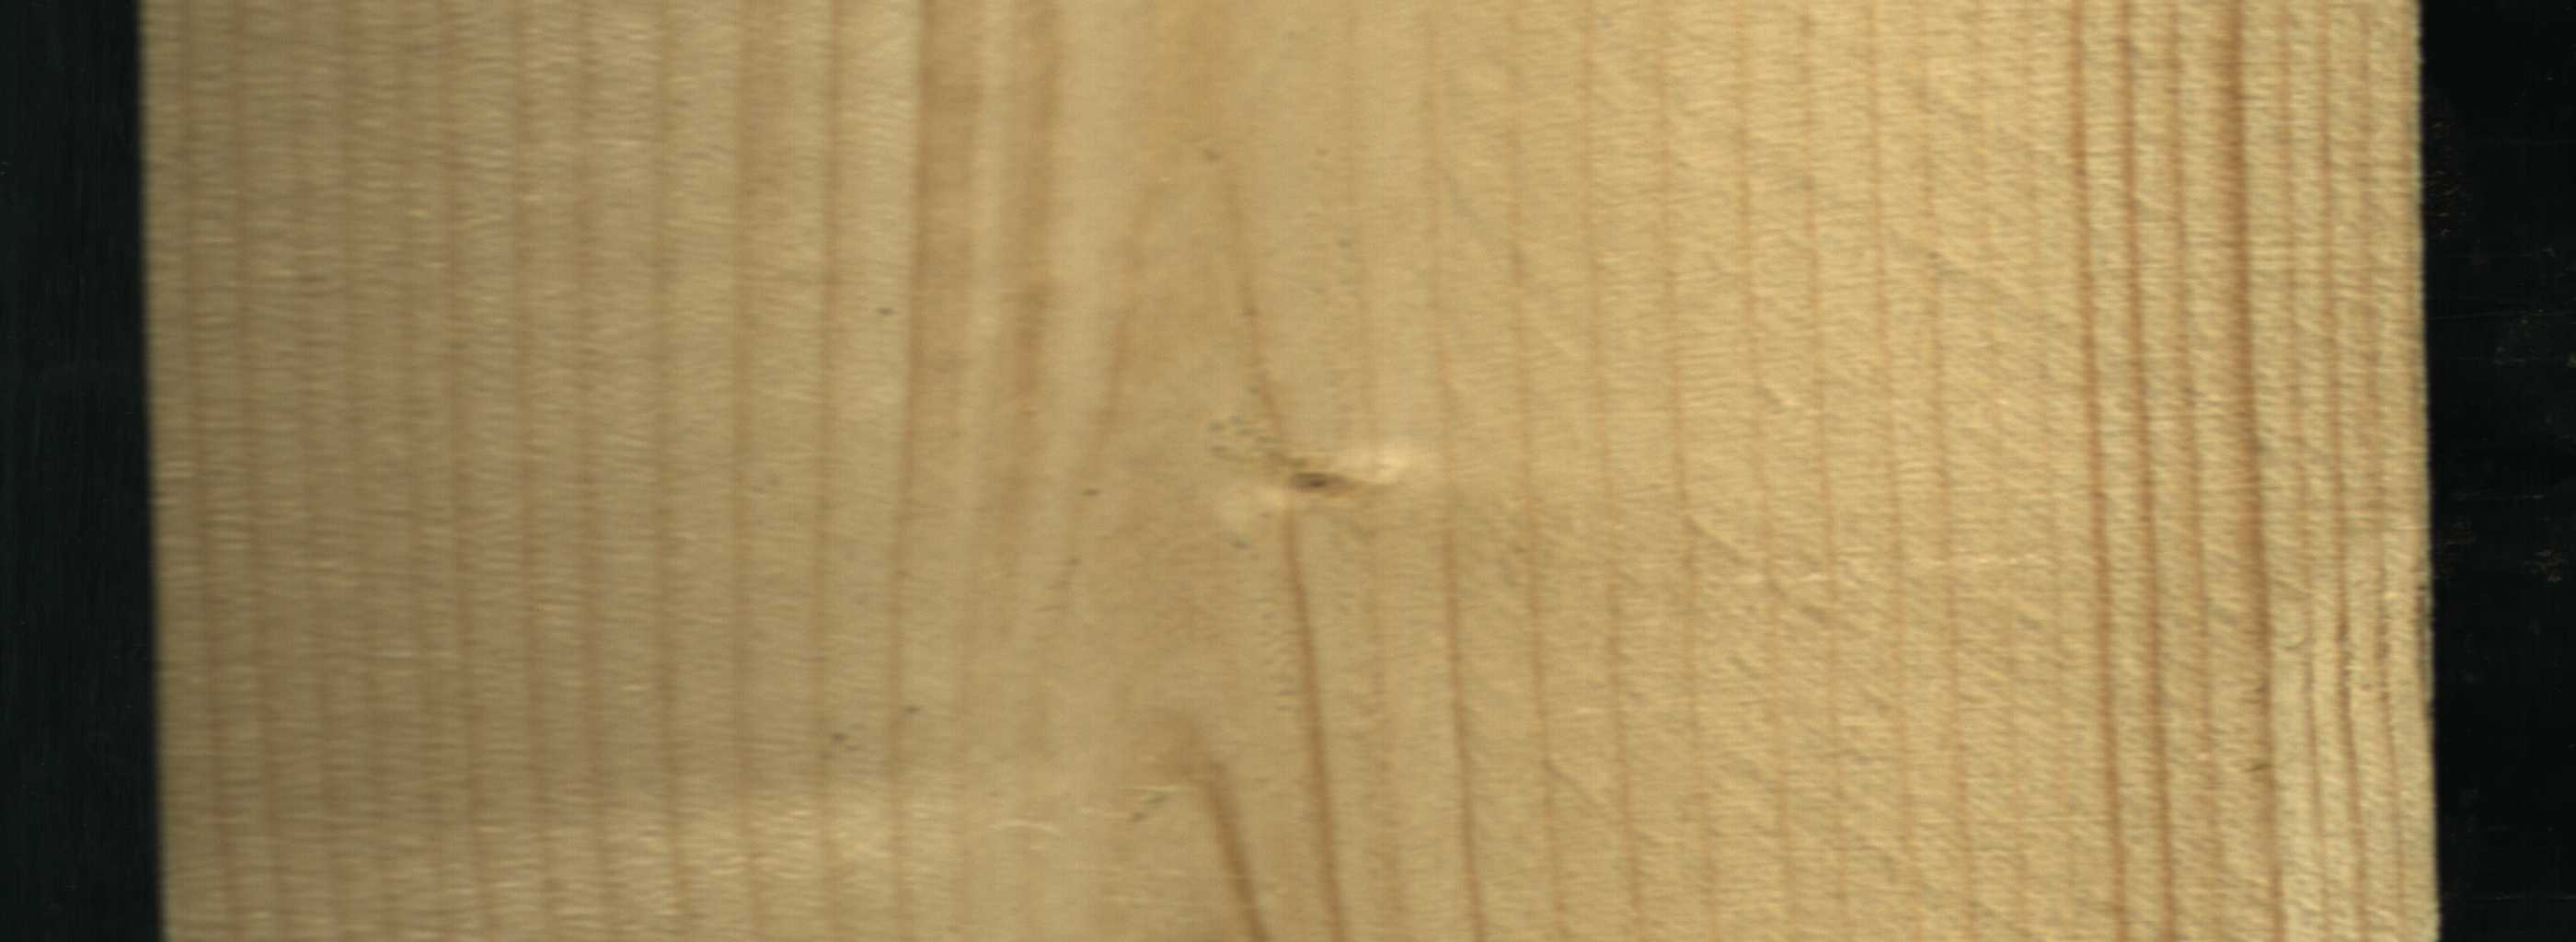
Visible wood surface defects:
Live_Knot